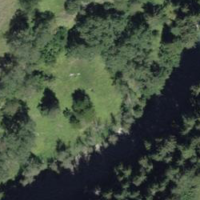
EUNIS habitat code: 24
Species observed at this site:
Cirsium arvense